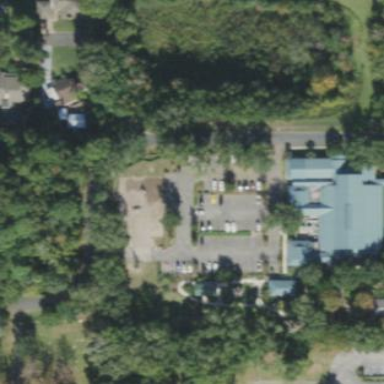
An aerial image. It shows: Parking area.